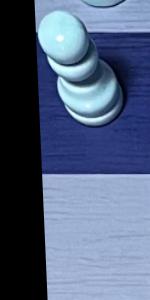
Label: Empty